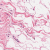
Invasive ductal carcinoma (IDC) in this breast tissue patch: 0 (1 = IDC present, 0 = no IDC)